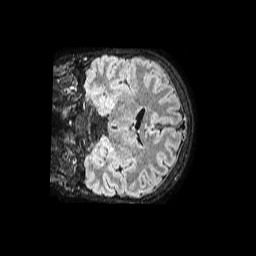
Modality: FLAIR
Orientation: coronal
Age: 20
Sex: male
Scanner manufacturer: philips
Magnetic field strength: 1.5 T
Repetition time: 4.8 s
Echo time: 0.3442 s